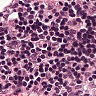
Metastatic tissue present: no